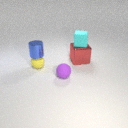
small cyan rubber cube above large red metal cube